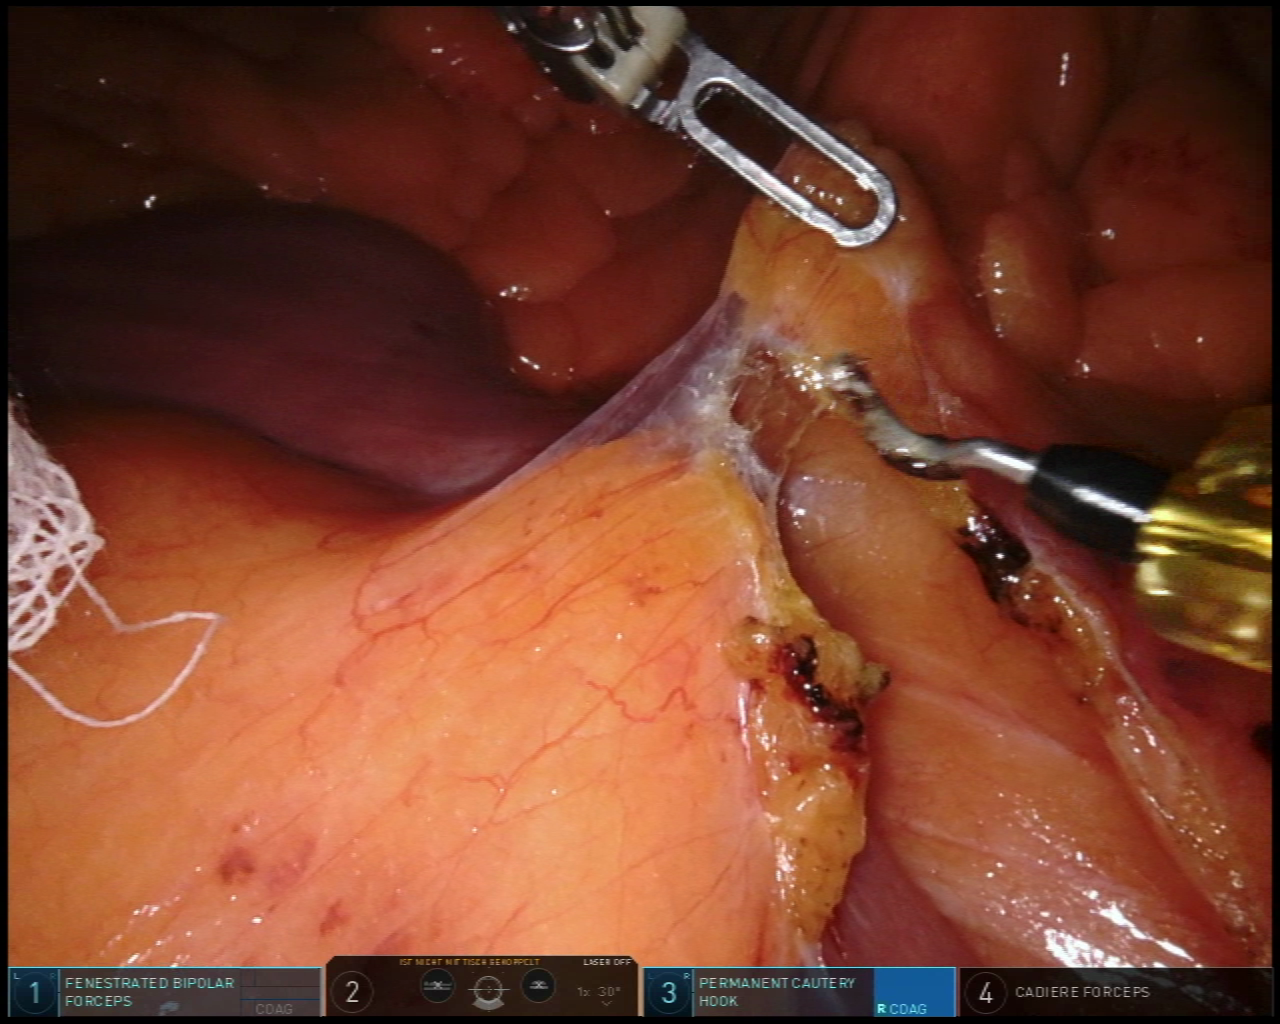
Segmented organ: small_intestine
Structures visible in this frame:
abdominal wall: no
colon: no
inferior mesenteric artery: no
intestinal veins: no
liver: no
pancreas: no
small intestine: yes
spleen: no
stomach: no
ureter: no
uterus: no
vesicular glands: no